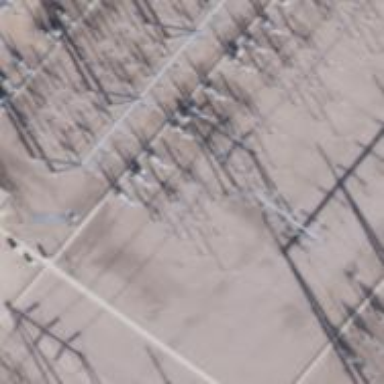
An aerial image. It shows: Switch used for power control.